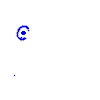
Particle: kaon